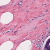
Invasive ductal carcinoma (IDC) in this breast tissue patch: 0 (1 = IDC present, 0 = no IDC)